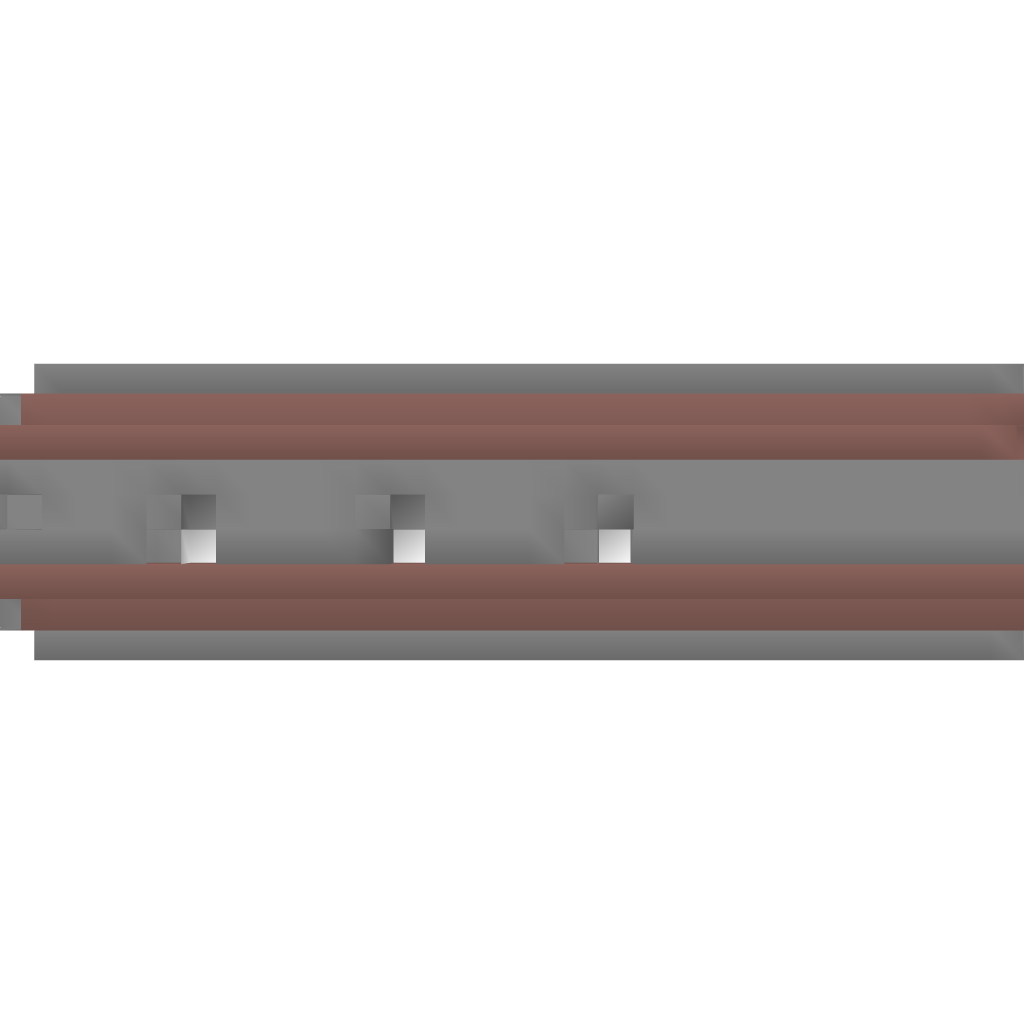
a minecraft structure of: Functional Corvette Airship bad low quality